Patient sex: M
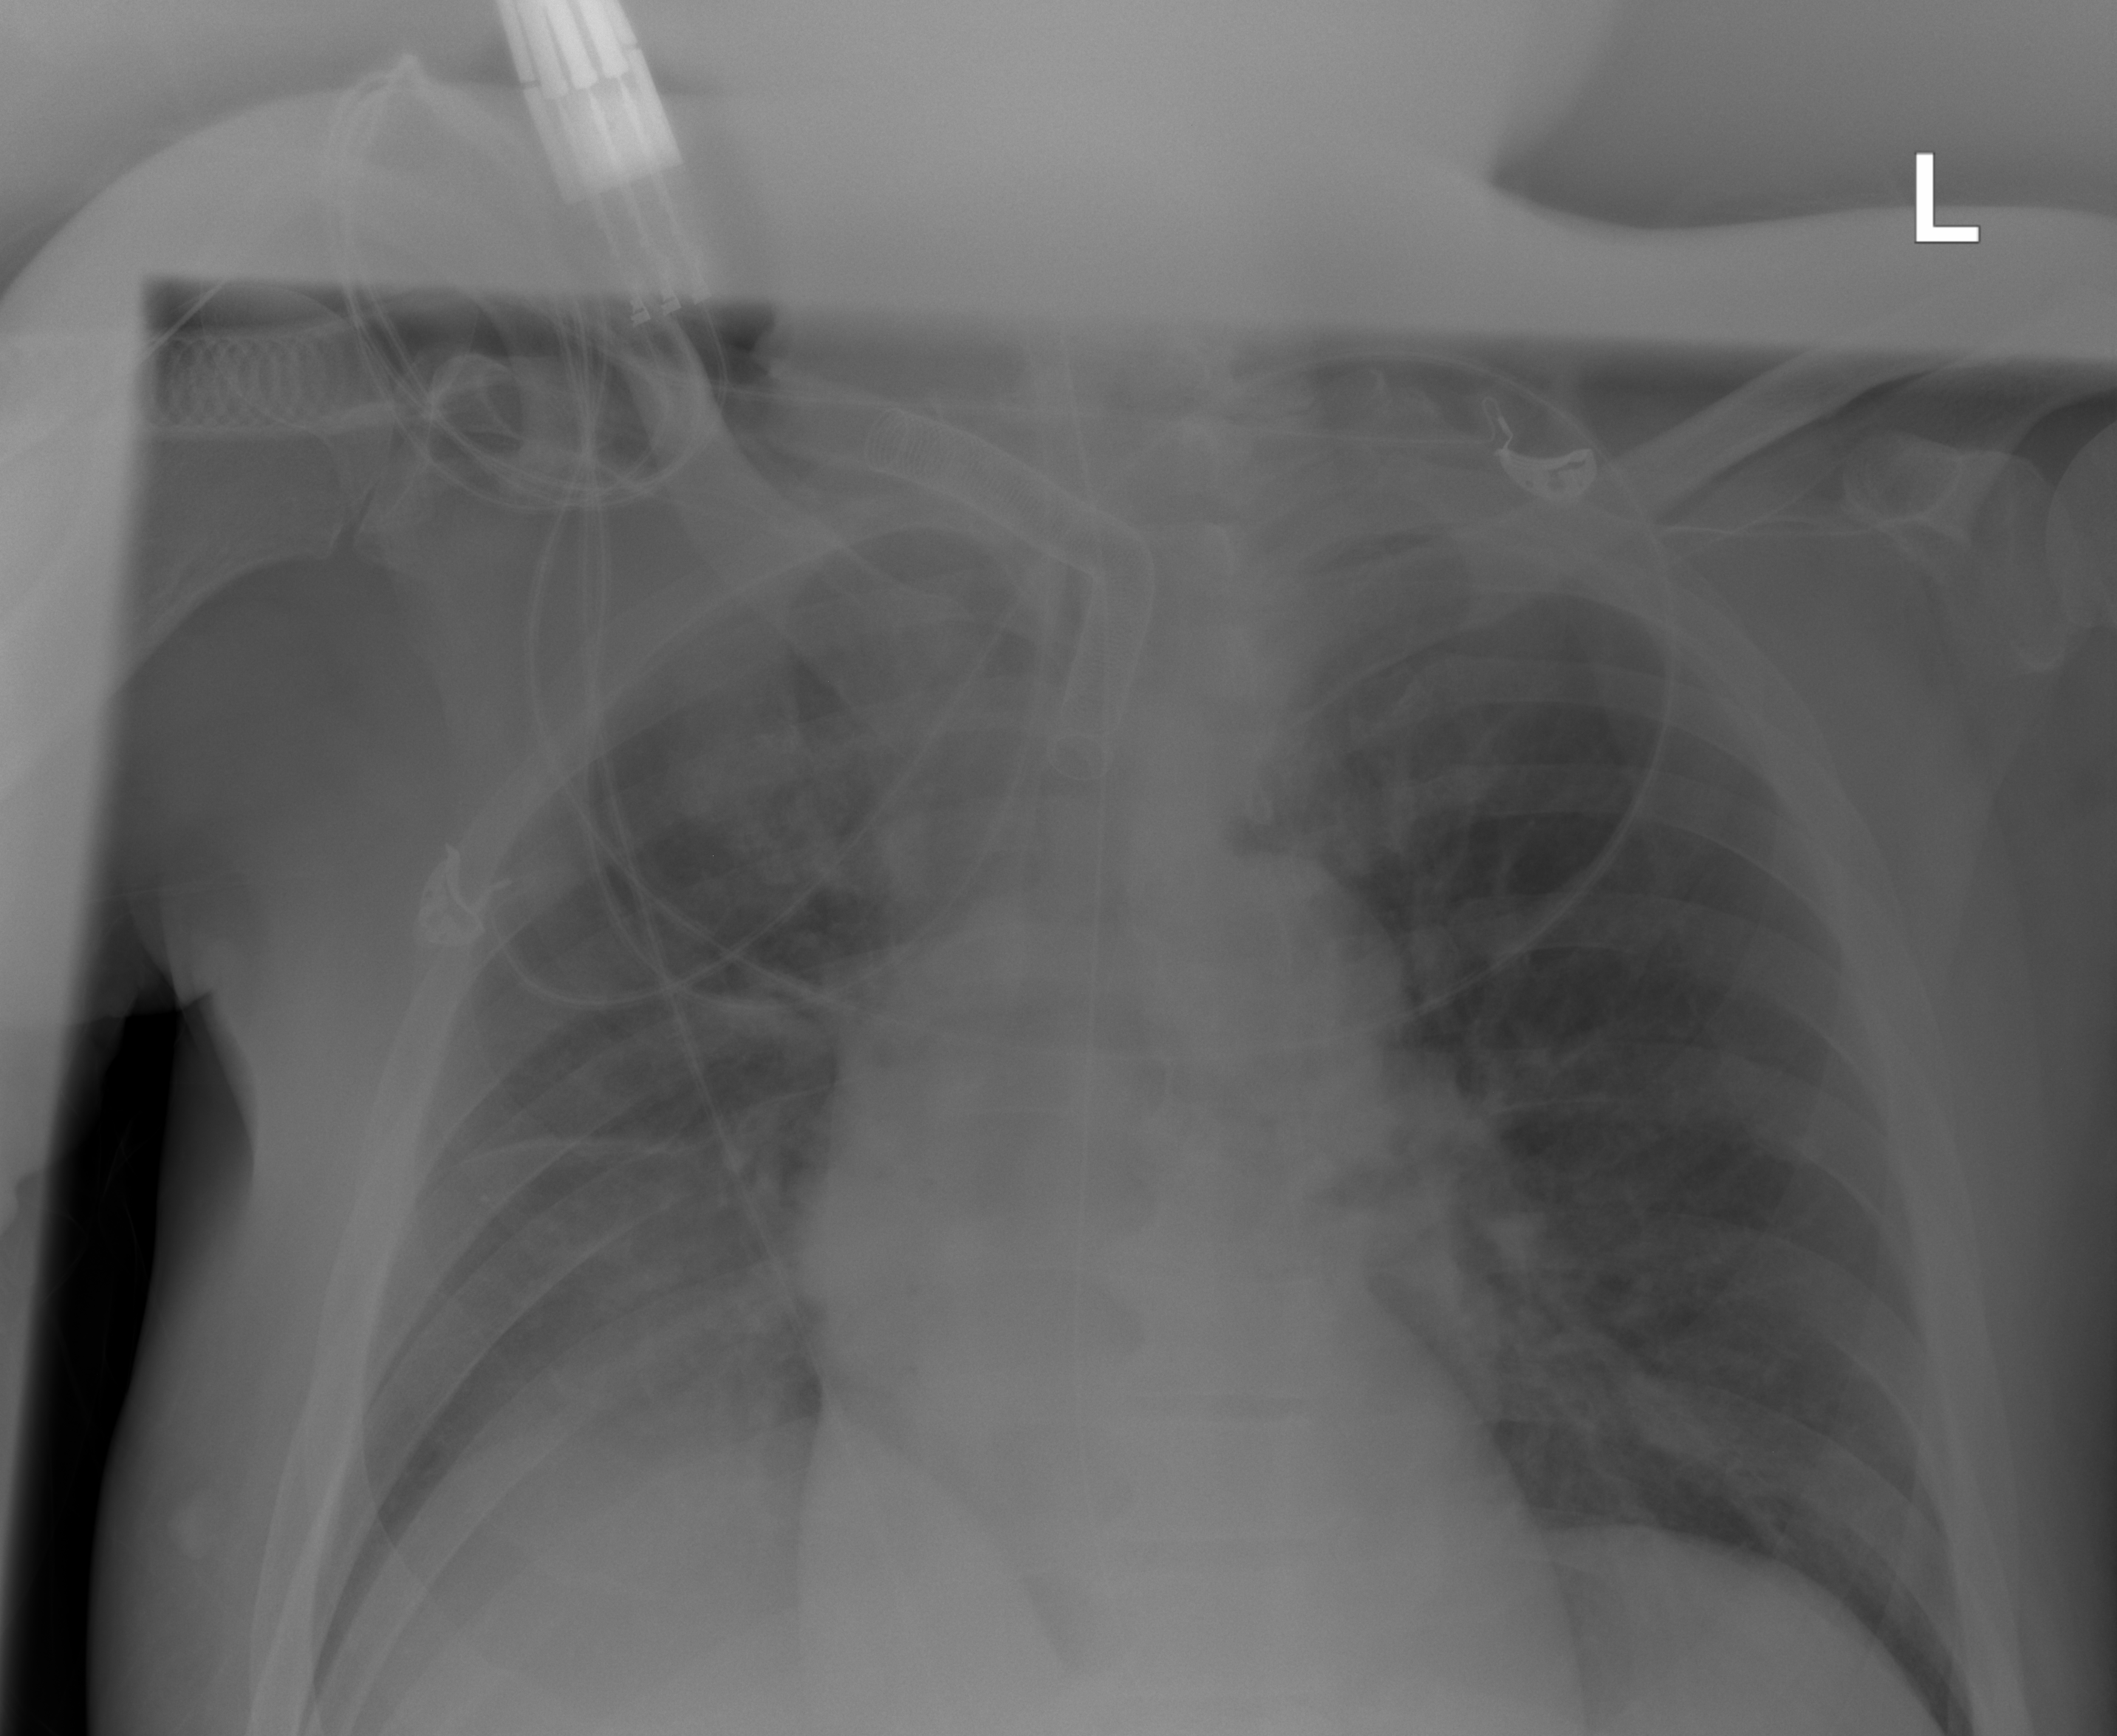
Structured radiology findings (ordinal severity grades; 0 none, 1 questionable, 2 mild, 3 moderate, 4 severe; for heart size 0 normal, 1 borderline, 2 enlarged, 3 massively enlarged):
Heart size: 0
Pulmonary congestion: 0
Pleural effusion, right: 2
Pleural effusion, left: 0
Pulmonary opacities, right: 0
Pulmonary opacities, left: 0
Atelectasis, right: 2
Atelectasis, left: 0